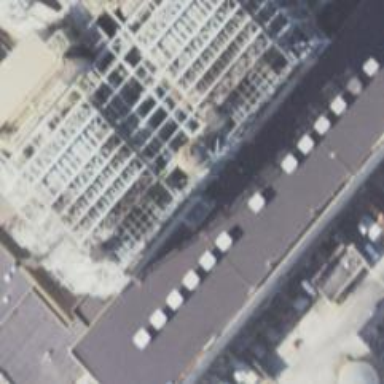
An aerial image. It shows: Steam turbine generator.